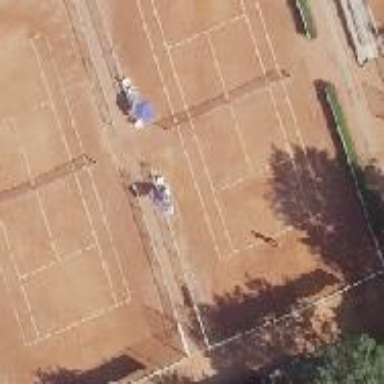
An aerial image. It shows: Sandy tennis court on pitch designated for leisure land.